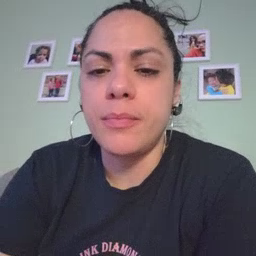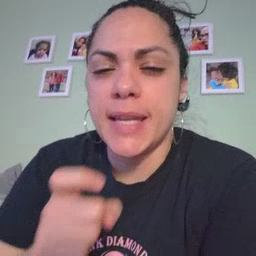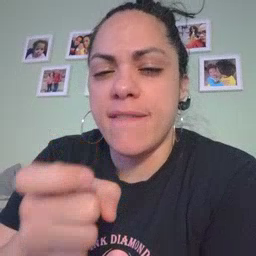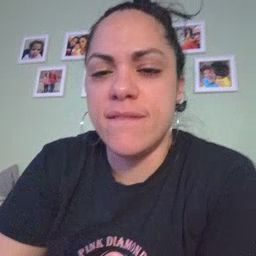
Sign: gift